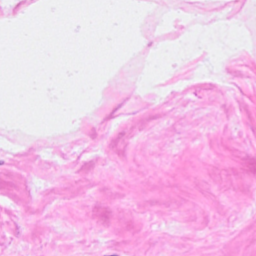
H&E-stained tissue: Breast